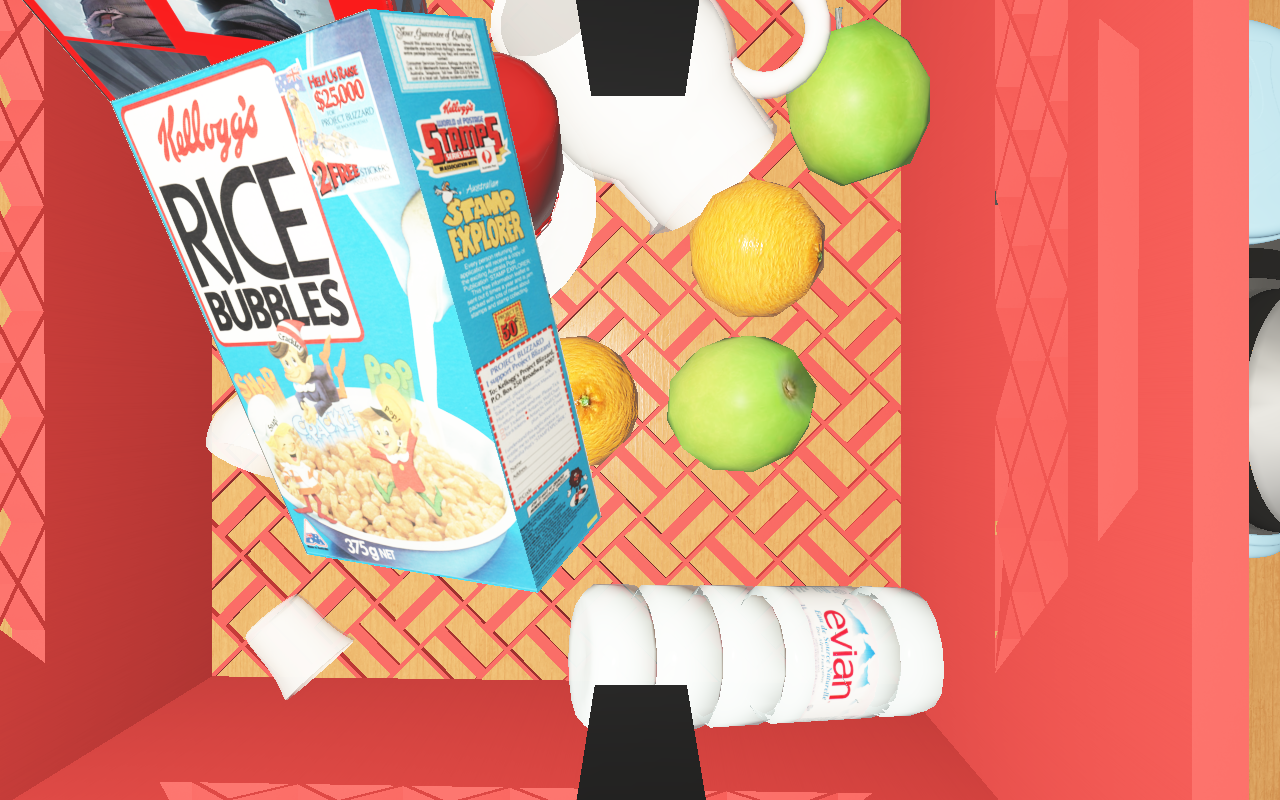
Objects in the scene:
water bottle
apple
plate
jam jar
cereal box
cereal box